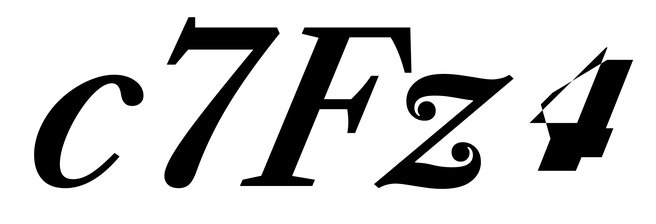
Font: LibreCaslonText-Italic_SemiBold_Italic